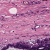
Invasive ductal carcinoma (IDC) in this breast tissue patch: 0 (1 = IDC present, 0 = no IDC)